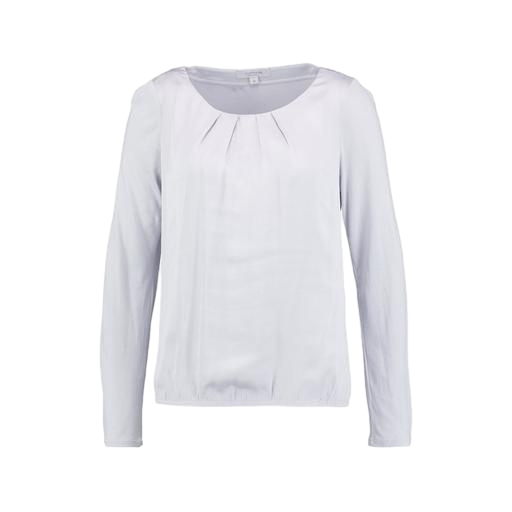
longsleeved blouse, long-sleeve blouse, long-sleeve shirt, white background